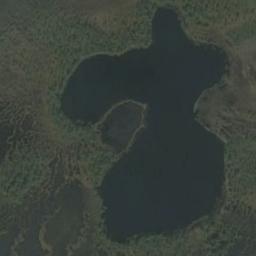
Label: lake